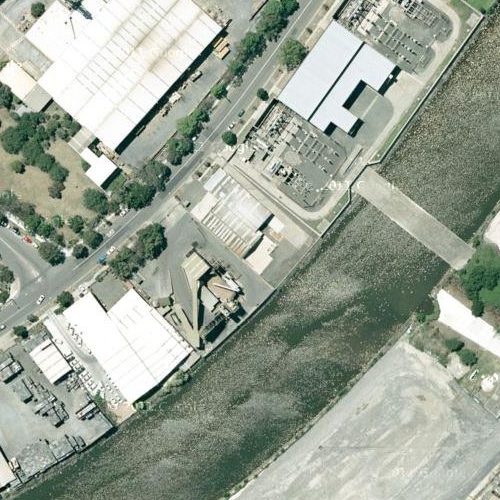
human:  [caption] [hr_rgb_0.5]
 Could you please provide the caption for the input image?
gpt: A wide river go through the meadow while some trees on the bankes of the river .

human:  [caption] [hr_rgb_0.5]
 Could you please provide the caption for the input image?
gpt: A wide river with dark green waters go through a meadow .

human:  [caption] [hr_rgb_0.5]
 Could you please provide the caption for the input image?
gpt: There is a wide river with dark waters go through a meadow .

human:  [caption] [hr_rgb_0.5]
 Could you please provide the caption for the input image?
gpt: A curved river with dark green waters go through the meadow .

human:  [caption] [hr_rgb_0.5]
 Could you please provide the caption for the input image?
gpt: A curved river with dark green waters go through the meadow while some plants on the bankes of the river .